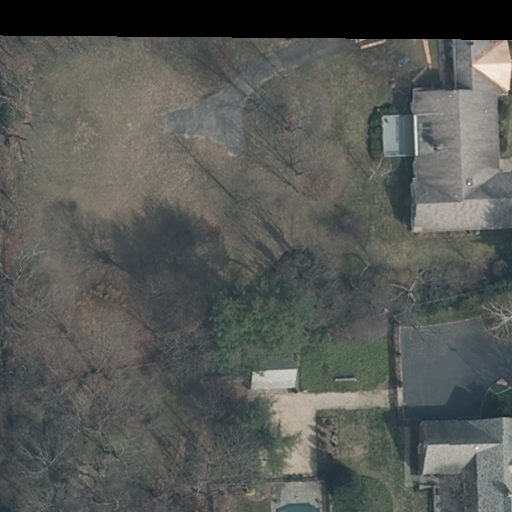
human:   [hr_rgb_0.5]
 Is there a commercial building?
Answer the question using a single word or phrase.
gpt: no

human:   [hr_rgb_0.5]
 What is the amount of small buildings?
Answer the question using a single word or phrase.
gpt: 2

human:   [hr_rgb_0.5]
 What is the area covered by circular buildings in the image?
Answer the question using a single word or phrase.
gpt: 0m2

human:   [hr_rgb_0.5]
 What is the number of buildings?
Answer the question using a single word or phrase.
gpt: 4

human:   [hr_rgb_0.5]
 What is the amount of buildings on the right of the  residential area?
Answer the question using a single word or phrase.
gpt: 4

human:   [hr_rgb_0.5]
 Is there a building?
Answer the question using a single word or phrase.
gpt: yes

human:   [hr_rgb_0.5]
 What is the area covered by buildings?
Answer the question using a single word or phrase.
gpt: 1136m2

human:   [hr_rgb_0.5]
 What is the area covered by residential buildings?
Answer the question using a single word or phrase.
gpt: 790m2

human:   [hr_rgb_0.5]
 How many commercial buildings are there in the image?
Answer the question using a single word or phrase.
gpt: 0

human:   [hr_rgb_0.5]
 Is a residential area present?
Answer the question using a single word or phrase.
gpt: yes

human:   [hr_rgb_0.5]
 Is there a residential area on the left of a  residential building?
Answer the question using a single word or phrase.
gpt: yes

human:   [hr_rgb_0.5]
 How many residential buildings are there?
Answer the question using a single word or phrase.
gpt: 2

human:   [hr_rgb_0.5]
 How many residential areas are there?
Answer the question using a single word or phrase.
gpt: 1

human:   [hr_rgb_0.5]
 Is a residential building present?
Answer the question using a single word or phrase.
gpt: yes

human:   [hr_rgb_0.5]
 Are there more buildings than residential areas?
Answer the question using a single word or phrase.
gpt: yes

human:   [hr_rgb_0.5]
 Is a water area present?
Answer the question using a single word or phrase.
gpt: no

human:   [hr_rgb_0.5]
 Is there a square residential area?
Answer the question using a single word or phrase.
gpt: no

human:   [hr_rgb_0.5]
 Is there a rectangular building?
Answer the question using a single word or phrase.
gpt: no

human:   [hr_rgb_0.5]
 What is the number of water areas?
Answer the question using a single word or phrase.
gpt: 0

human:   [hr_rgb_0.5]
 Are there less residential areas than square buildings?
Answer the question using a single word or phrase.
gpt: no

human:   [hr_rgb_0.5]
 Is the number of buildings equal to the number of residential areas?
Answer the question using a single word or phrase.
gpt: no

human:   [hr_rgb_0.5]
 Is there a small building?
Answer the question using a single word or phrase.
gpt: yes

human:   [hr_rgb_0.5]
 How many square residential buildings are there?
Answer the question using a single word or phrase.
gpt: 0

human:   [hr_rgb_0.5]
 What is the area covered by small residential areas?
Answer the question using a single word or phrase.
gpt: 0m2

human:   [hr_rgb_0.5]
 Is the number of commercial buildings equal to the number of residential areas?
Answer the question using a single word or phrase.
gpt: no

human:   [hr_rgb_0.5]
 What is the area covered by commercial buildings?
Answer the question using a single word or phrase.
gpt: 0m2

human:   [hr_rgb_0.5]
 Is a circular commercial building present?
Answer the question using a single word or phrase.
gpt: no

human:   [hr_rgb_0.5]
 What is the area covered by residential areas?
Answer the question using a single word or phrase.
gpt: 10595m2

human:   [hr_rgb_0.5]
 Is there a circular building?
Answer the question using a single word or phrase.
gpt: no

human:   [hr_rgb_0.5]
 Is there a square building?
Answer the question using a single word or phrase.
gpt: no

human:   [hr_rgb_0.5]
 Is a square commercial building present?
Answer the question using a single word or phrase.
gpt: no

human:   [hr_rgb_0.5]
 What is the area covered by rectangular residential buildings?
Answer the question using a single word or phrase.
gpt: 0m2

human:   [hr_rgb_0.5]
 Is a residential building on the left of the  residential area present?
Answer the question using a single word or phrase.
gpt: no

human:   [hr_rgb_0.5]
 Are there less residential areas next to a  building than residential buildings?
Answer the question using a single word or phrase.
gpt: yes

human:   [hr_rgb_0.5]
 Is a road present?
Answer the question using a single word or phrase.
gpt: no

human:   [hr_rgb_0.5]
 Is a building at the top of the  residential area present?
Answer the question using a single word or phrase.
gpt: yes

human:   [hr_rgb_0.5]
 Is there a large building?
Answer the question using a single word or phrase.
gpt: yes

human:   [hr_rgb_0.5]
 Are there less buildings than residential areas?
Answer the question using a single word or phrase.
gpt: no

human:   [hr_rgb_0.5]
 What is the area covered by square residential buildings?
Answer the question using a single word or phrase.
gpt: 0m2

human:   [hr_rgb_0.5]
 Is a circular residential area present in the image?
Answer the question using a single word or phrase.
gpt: no

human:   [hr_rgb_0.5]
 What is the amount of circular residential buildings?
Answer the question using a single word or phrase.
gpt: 0

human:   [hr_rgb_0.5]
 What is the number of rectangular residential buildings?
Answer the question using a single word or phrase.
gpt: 0

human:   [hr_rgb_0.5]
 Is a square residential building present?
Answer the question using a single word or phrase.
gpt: no

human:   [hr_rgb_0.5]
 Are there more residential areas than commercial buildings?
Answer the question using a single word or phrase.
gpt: yes

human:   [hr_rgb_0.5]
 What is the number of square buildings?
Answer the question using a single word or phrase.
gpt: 0

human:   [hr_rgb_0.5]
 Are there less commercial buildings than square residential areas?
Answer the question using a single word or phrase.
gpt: no

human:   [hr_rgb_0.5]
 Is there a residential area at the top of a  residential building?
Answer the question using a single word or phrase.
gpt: no

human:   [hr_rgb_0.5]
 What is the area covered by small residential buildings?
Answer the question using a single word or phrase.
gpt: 89m2

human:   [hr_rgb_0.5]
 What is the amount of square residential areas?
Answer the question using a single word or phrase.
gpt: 0

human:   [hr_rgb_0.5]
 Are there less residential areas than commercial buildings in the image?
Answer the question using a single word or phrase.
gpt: no

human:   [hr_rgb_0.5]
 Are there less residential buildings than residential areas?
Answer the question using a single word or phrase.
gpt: no

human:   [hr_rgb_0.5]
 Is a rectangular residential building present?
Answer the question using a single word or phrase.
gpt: no

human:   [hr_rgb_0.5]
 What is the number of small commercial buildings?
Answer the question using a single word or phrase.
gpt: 0

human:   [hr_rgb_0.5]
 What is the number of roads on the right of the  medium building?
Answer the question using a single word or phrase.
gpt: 0

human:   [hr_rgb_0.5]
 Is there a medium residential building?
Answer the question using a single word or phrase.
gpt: no

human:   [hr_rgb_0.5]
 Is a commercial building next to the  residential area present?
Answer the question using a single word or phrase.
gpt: no

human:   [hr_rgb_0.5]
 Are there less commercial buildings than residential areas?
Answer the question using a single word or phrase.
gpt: yes

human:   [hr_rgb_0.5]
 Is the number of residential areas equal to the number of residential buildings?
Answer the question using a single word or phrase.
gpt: no

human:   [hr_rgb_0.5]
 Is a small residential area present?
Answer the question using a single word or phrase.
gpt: no

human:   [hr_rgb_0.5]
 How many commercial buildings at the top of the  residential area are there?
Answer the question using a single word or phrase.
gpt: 0

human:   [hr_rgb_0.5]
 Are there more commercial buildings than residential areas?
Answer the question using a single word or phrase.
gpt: no

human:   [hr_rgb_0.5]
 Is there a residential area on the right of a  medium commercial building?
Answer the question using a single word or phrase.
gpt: no

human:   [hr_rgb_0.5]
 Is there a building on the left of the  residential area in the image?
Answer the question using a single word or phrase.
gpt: no

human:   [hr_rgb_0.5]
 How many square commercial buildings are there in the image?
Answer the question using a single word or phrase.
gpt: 0